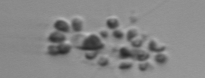
Label: Chaetoceros_didymus_TAG_external_flagellate